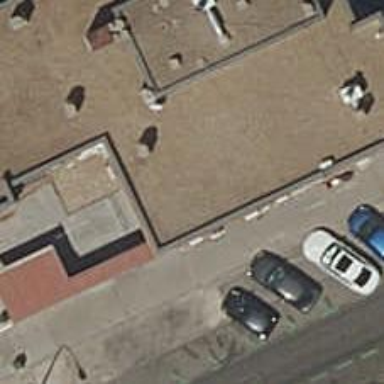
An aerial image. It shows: Restaurant.